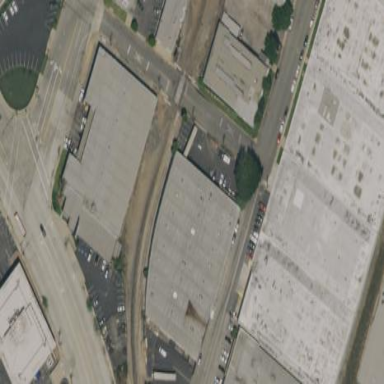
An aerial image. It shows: Warehouse building.